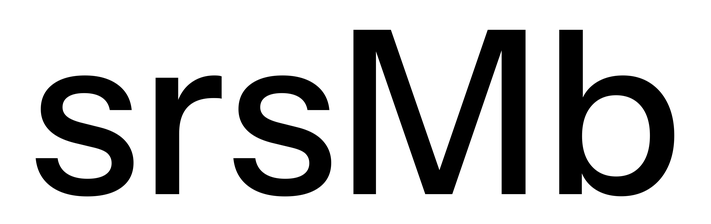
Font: InstrumentSans_Medium